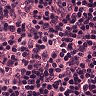
Metastatic tissue present: no